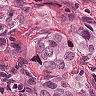
Metastatic tissue present: yes